Question: I have a TreeView control in my ASP.NET web application, and I have problems with the event selected node changed, I click on some node in the treeview but the event doesn't trigger, I have some instructions there that are not executed, I checked with debugger also.
'''
<asp:TreeView ID="ArboreSarcini" runat="server" ImageSet="News"
onselectednodechanged="ArboreSarcini_SelectedNodeChanged" NodeIndent="10"
style="z-index: 1; left: 1px; top: 27px; position: absolute; height: 308px; width: 446px">
<HoverNodeStyle Font-Underline="True" BackColor="#99CCCC" Font-Size="12pt" />
<LeafNodeStyle ImageUrl="~/Poze/leaf.png" NodeSpacing="2px" />
<LevelStyles>
<asp:TreeNodeStyle BorderColor="Black" BorderStyle="Solid" BorderWidth="1px"
Font-Names="Leelawadee" Font-Size="Medium" Font-Underline="False"
ImageUrl="~/Poze/Root.png" />
<asp:TreeNodeStyle BorderColor="#003300" BorderStyle="Solid" BorderWidth="1px"
Font-Names="Leelawadee" Font-Underline="False" ImageUrl="~/Poze/node.png"
Width="400px" />
<asp:TreeNodeStyle BorderColor="#006600" BorderStyle="Solid" BorderWidth="1px"
Font-Names="Leelawadee" Font-Underline="False" Height="10px"
ImageUrl="~/Poze/leaf.png" Width="390px" />
</LevelStyles>
<NodeStyle Font-Names="Leelawadee" Font-Size="10pt" ForeColor="Black"
HorizontalPadding="5px" NodeSpacing="2px" VerticalPadding="0px"
ImageUrl="~/Poze/node.png" Width="0px" />
<ParentNodeStyle Font-Bold="False" Width="500px" />
<RootNodeStyle ImageUrl="~/Poze/Root.png" />
<SelectedNodeStyle Font-Underline="False" BackColor="#009148" BorderWidth="2px"
Font-Bold="False" Font-Italic="True" Font-Size="12pt" />
</asp:TreeView>
'''
'''
protected void Button1_Click(object sender, EventArgs e)
{
ArboreSarcini.Nodes.Clear();
populeaza_sarcini();
string sqlstring1 = "Select * from activitati";
System.Data.SqlClient.SqlConnection con1 = new System.Data.SqlClient.SqlConnection(
"Data Source=BOGDAN-PC\BOGDAN;Initial Catalog=ePlanning;Integrated Security=SSPI;Connect Timeout=10;TrustServerCertificate=True ");
System.Data.SqlClient.SqlCommand comm1 = new System.Data.SqlClient.SqlCommand(sqlstring1, con1);
System.Data.SqlClient.SqlDataReader reader1;
con1.Open();
reader1 = comm1.ExecuteReader();
while (reader1.Read())
{
foreach (Sarcina s in listaSarcini)
{
if ((int)reader1["id_sarcina"] == s.Id_sarcina)
{
s.ListaActivitati.Add(new Activitate(Convert.ToInt32(reader1["id_activitate"]), reader1["descriere"].ToString()));
}
}
}
TreeNode tatal = new TreeNode();
tatal.Value = DropListProiecte.SelectedItem.ToString();
// ArboreSarcini.Nodes.Add(tatal);
TreeNode parentNode = new TreeNode();
foreach (Sarcina sarc in listaSarcini)
{
parentNode = new TreeNode( sarc.Id_sarcina.ToString() + ". " + sarc.Descriere.ToString());
foreach (Activitate act in sarc.ListaActivitati)
{
TreeNode copil = new TreeNode(act.Id_activitate.ToString()+". "+act.Descriere.ToString() );
parentNode.ChildNodes.Add(copil);
}
tatal.ChildNodes.Add(parentNode);
//parentNode.Collapse();
}
ArboreSarcini.Nodes.Add(tatal);
con.Close();
ArboreSarcini.ExpandAll();
}
protected void ArboreSarcini_SelectedNodeChanged(object sender, EventArgs e)
{
if (ArboreSarcini.SelectedNode.ImageUrl == "~/Poze/node.png")
{
System.Data.SqlClient.SqlConnection con = new System.Data.SqlClient.SqlConnection(
"Data Source=BOGDAN-PC\BOGDAN;Initial Catalog=ePlanning;Integrated Security=SSPI;Connect Timeout=10;TrustServerCertificate=True ");
// string de_splituit = ArboreSarcini.SelectedNode.Text;
string[] id_sarcina = ArboreSarcini.SelectedNode.Text.Split('.');
string sqlstring = "Select * from sarcini where id_sarcina=" + id_sarcina[0] + ";";
System.Data.SqlClient.SqlCommand comm = new System.Data.SqlClient.SqlCommand(sqlstring, con);
System.Data.SqlClient.SqlDataReader reader;
con.Open();
reader = comm.ExecuteReader();
while (reader.Read())
{
tbIDSarcina.Text = reader["id_sarcina"].ToString();
}
}
}
'''
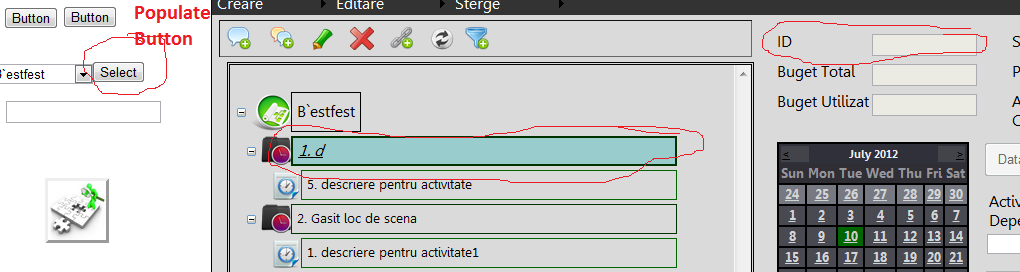
Answer: > By default, the TreeView control handles expand-collapse functionality
on the client unless the browser does not support client script or the
EnableClientScript property is set to false. If the
PopulateNodesFromClient property is set to true and the browser
supports client script, then the TreeView control retrieves the data
from the server without posting the entire page back.When the TreeView control is in selection mode, each time a user
clicks a node, a postback to the server occurs and the
SelectedNodeChanged event is raised.Typically, you should handle postback events when the TreeView control
is in selection mode or the nodes are being dynamically populated.
This is because either the PopulateOnDemand or PopulateNodesFromClient
property is set to true.
So kindly verify that you set all the required properties. Sharing your HTML might helpful.
Read more about the asp.net treeview <URL>
TreeNode.Nodes Property.
Gets the collection of TreeNode objects assigned to the current tree node.
<URL>